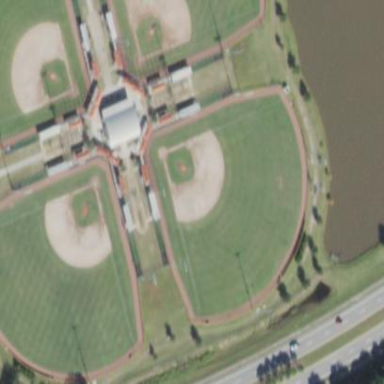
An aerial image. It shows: Baseball pitch for leisure and sports activities.